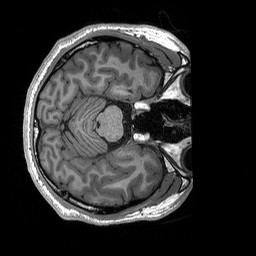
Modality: T1w
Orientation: axial
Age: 22
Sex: male
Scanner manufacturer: siemens
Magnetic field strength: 3 T
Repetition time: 2.53 s
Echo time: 0.00227 s